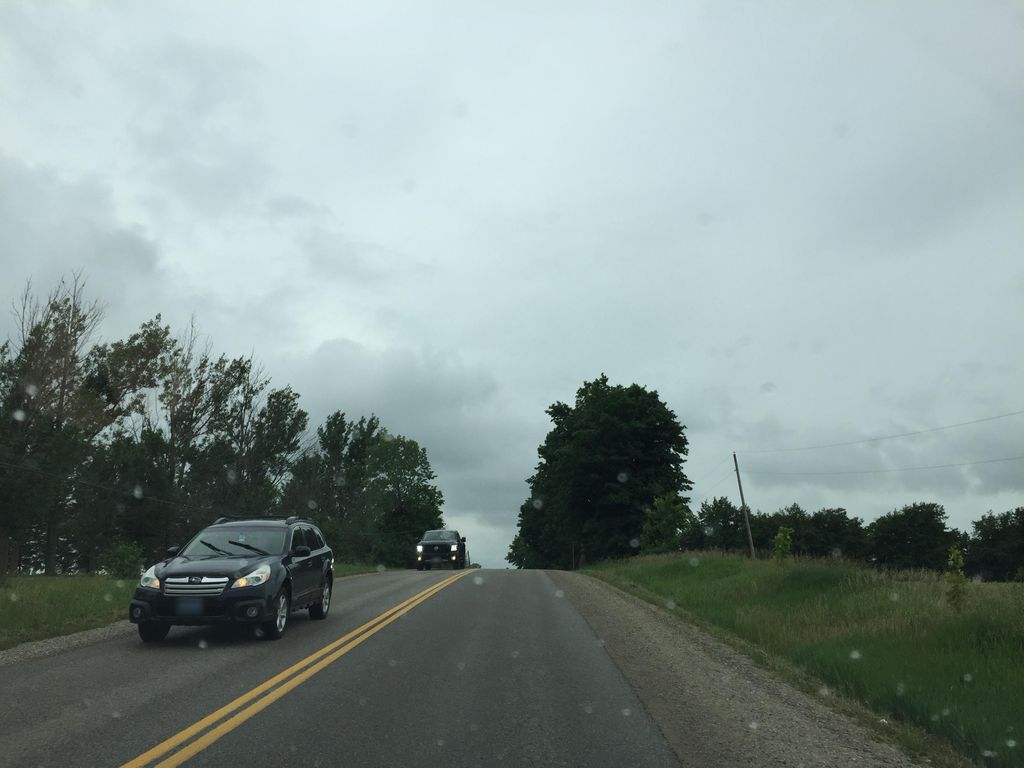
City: kitchener-waterloo